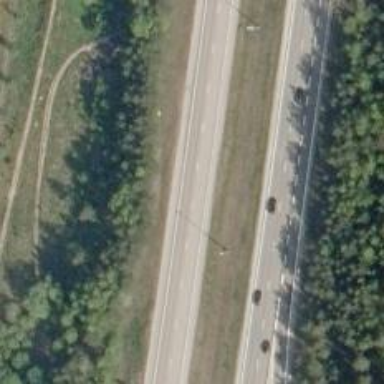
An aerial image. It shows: Asphalt motorway.